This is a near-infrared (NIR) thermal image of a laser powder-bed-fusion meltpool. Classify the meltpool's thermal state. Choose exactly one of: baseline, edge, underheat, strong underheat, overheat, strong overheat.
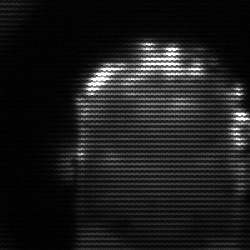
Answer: baseline